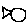
Label: fish